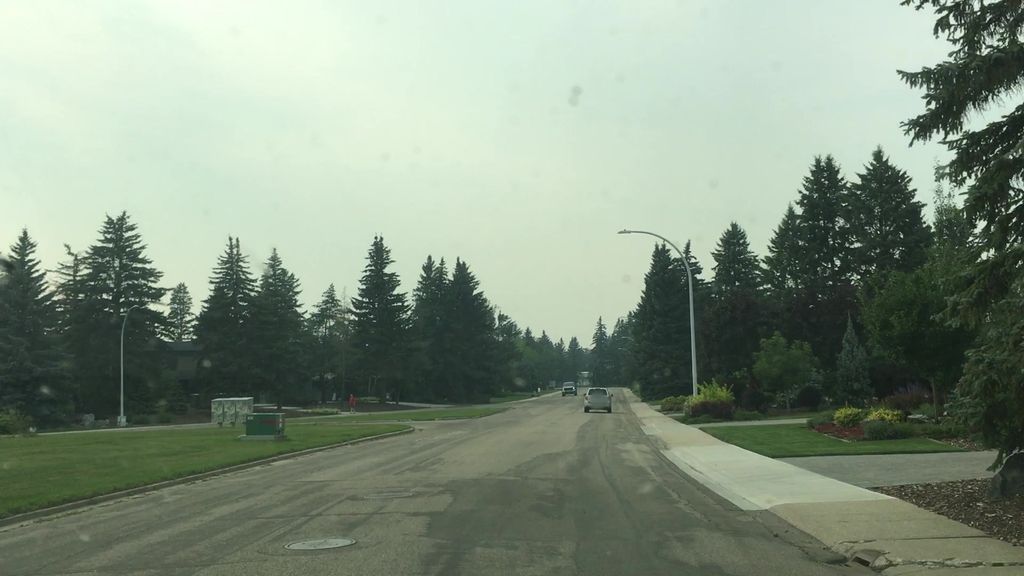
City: edmonton